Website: walmart
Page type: payment
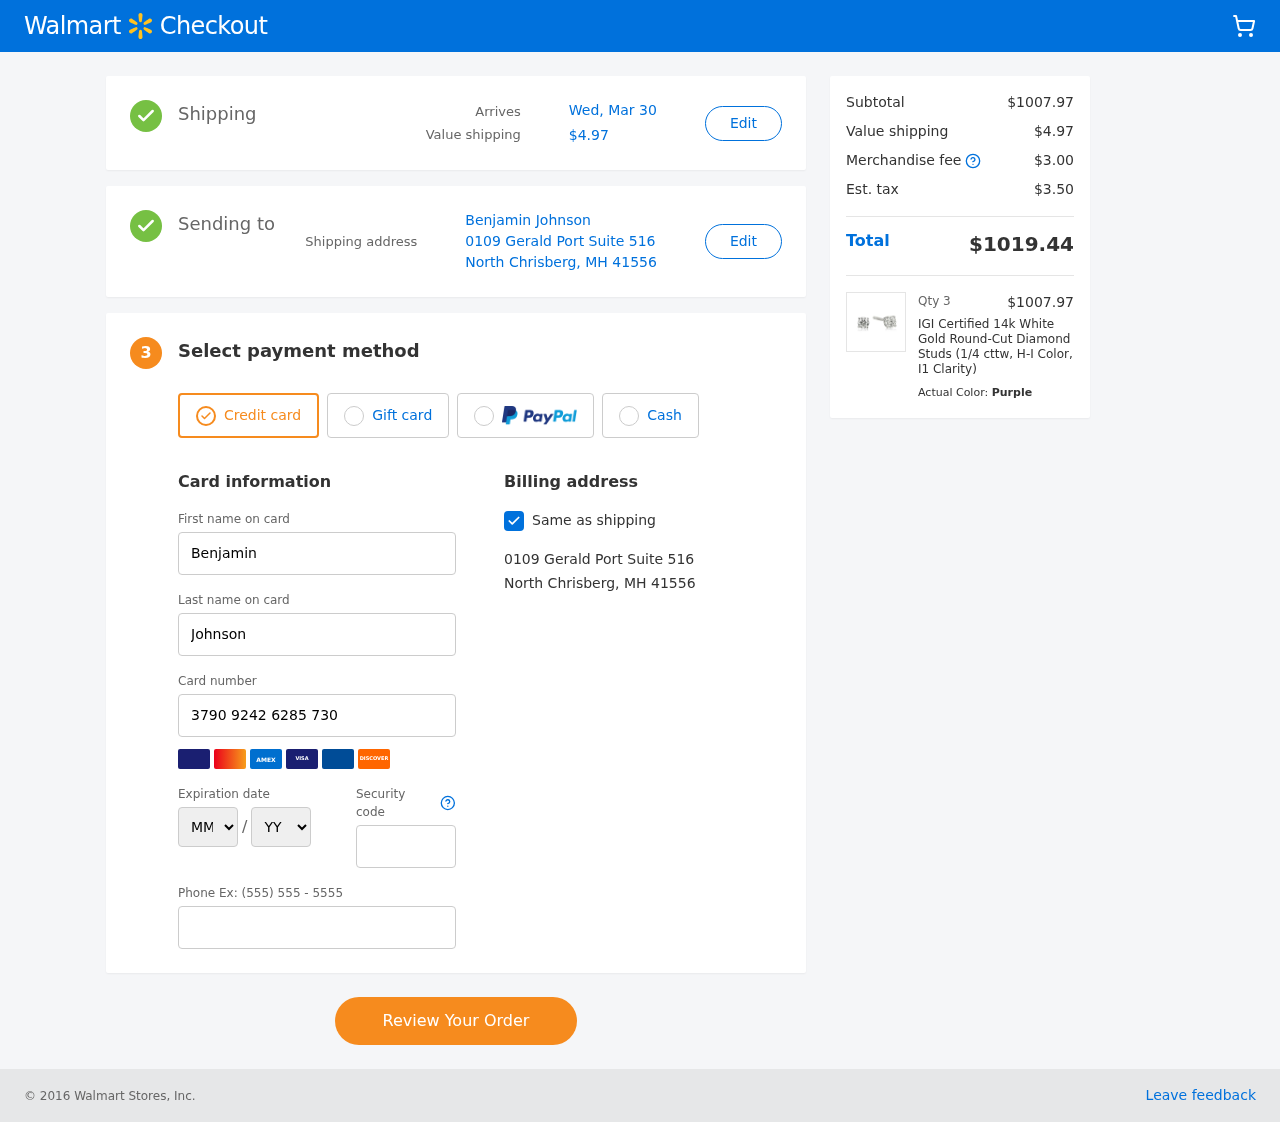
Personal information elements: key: PII_CARD_EXPIRY_MONTH
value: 02
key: PII_CARD_EXPIRY_YEAR
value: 30
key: PII_CITY_STATE_ZIP
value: North Chrisberg, MH 41556
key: PII_FULLNAME
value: Benjamin Johnson
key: PII_STREET
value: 0109 Gerald Port Suite 516
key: PII_FIRSTNAME
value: Benjamin
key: PII_LASTNAME
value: Johnson
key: PII_CARD_NUMBER
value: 3790 9242 6285 730
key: PII_CARD_CVV
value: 4053
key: PII_PHONE
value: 8096214757
Product elements: key: PRODUCT1_NAME
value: IGI Certified 14k White Gold Round-Cut Diamond Studs (1/4 cttw, H-I Color, I1 Clarity)
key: PRODUCT1_PRICE
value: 335.99
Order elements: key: ORDER_DELIVERY_DATE
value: Wed, Mar 30
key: ORDER_SHIPPING_COST
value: $4.97
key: ORDER_SUBTOTAL
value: $1007.97
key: ORDER_MERCHANDISE_FEE
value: $3.00
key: ORDER_TAX
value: $3.50
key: ORDER_TOTAL
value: $1019.44
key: ORDER_NUM_ITEMS
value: Qty 3